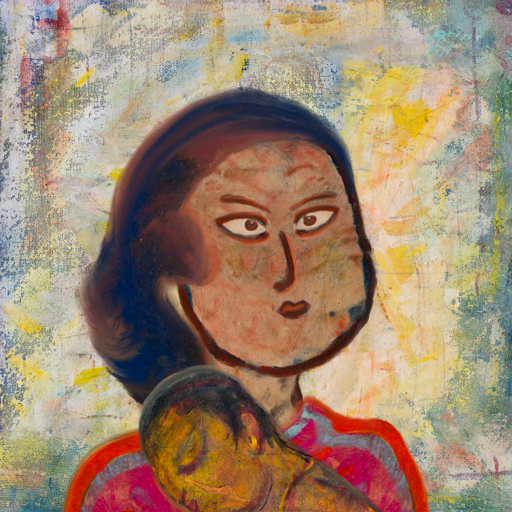
Background: Irani, Head And Neck Side: Orphan, Face Side: Roy_Bahadur, Bust: Sisters, Hair Side: Mother_And_Son_Son, Head Accessory: Blank, Second Necklace: Blank, Necklace: Blank, Baby: GypsyMother_Baby